【题型】选择题　【知识点】平面几何　【难度】easy
（2024·江苏连云港·中考真题）下列网格中各个小正方形的边长均为 1，阴影部分图形分别记作甲、乙、丙、丁，其中是相似形的为（\quad）

                                                                                                                                              A. 甲和乙 \quad B. 乙和丁 \quad C. 甲和丙 \quad D. 甲和丁
\end{document}
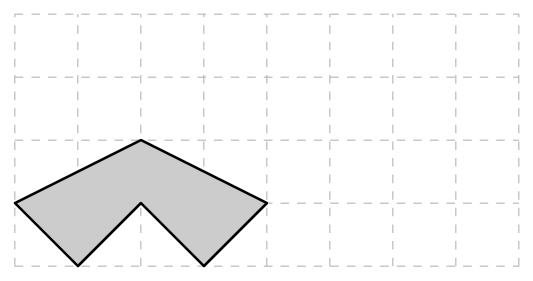
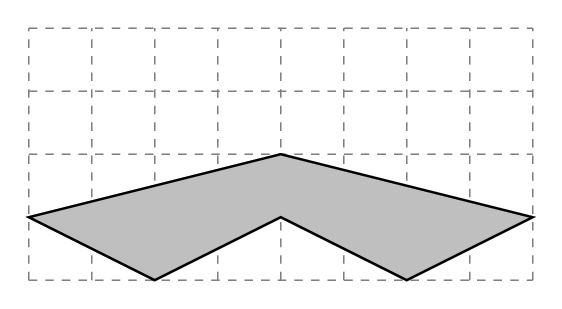
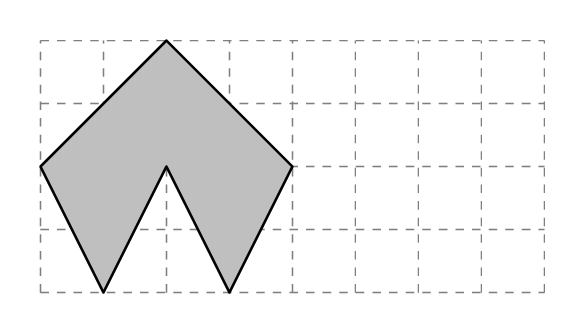
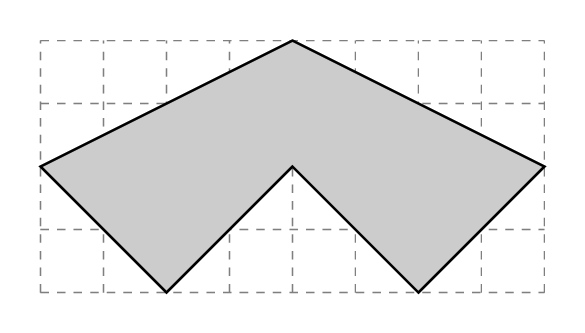
【解答】
【答案】\textbf{D}
\vspace{1em}
【分析】本题考查相似图形，根据对应角相等，对应边对应成比例的图形是相似图形结合正方形的性质，进行判断即可。
\vspace{1em}
【详解】解：由图可知，只有选项甲和丁中的对应角相等，且对应边对应成比例，它们的形状相同，大小不同，是相似形。
\vspace{1em}
故选 \textbf{D}。